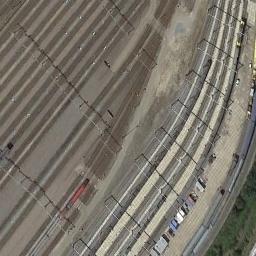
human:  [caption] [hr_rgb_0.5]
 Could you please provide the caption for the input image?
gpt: The railway is on the bare land next to some trees .

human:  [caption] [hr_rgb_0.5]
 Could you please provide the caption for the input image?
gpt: These railways have no trains on the railways .

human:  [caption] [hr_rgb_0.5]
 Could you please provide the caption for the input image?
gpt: Both sides of the railway are neat trees .

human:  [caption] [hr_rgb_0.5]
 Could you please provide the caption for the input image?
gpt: Many buildings of different shapes and sizes are beside the railway .

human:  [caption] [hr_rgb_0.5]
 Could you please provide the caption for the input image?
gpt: There are many lanes on the railway .